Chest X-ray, PA view. Patient: 43 years old, sex M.
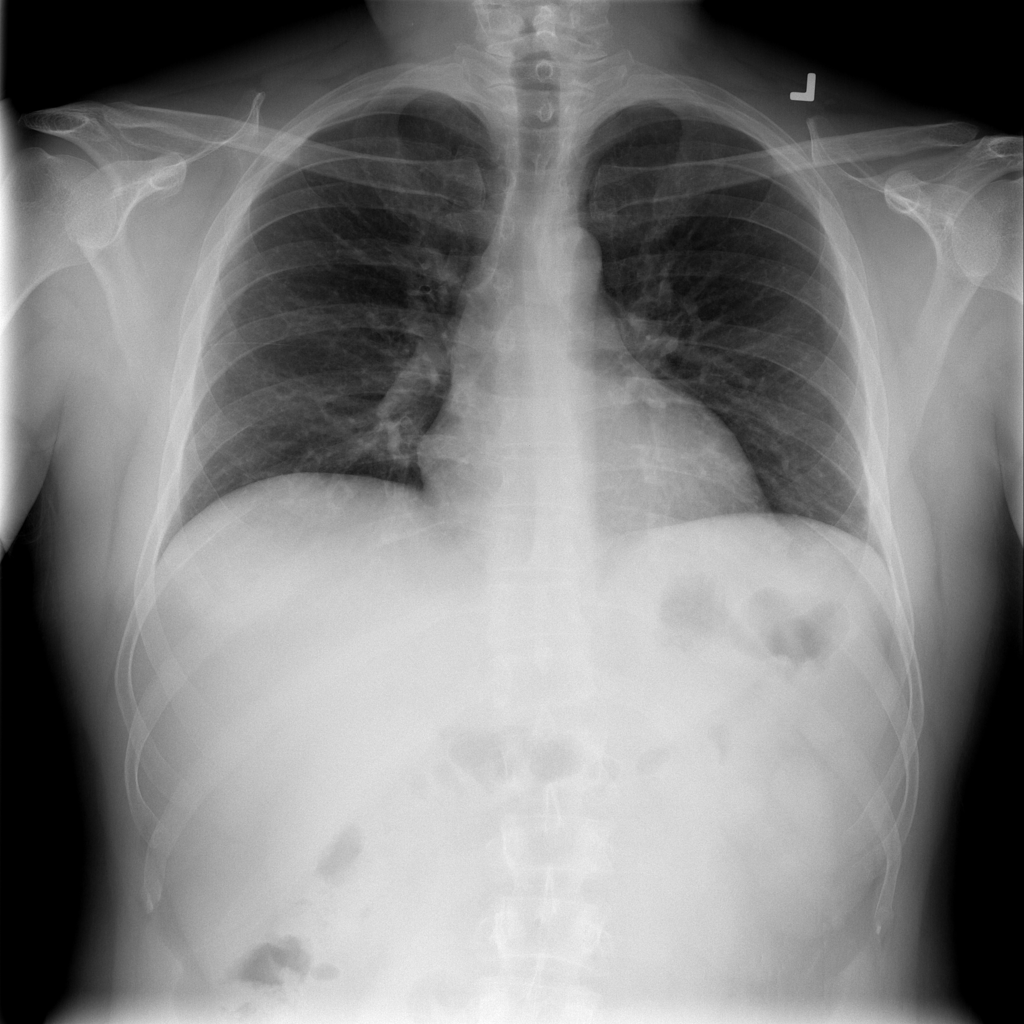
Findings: No Finding